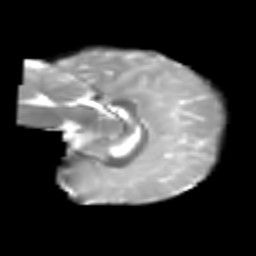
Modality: T2w
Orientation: sagittal
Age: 6
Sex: female
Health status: healthy